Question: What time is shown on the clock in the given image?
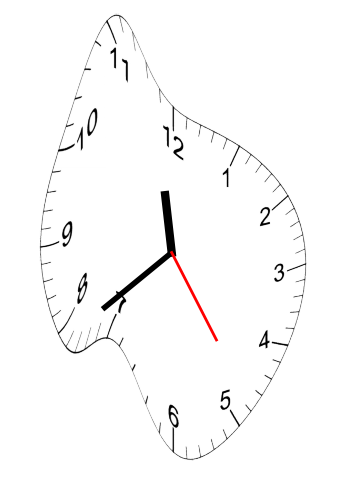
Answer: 11:38:24